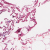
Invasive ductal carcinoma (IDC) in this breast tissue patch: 0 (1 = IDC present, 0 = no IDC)